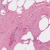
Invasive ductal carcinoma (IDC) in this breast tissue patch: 0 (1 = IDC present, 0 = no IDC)